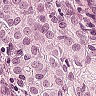
Metastatic tissue present: yes